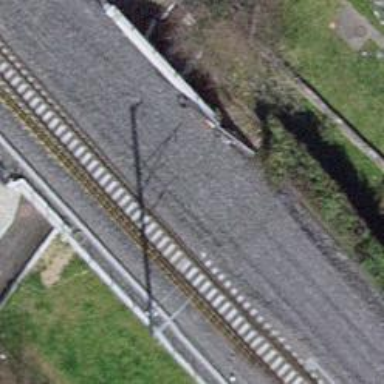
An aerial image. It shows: Railway bridge with one track and electrified contact line. It serves as siding.